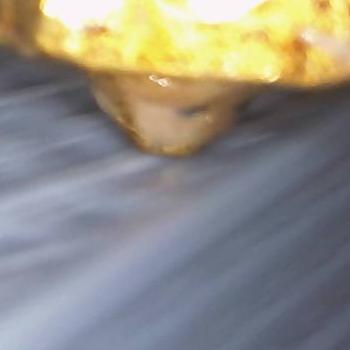
Flow rate: 265%